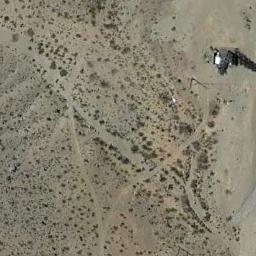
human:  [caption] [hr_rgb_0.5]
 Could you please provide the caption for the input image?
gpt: A lot of chaparrals of different sizes grow in the desert and some roads go through the desert .

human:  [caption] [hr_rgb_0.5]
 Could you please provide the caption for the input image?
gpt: Chaparral is evenly distributed on the sand and there are several winding paths in the sand beside the house with a tree .

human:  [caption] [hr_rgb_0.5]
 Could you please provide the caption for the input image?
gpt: There are several trees and some weeds in this desert .

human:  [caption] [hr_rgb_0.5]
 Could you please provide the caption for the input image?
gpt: The chaparral is consist of sparse bushes in the bare land .

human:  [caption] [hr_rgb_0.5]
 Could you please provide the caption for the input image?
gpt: The chaparral is not evenly distributed .